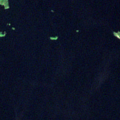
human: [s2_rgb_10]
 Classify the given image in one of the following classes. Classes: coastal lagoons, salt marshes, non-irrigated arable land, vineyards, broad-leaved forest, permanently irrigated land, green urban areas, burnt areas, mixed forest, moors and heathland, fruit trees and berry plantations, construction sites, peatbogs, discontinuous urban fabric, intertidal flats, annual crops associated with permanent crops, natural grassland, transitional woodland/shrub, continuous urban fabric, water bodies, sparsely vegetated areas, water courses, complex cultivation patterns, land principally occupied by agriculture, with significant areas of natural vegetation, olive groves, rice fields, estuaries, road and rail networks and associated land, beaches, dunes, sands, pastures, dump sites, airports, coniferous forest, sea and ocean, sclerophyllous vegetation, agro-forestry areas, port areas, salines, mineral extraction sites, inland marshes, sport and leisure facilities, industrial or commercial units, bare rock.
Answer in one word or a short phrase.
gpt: water bodies